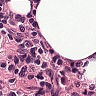
Metastatic tissue present: no